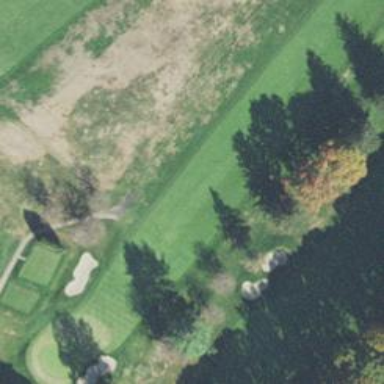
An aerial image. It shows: Golf hole.